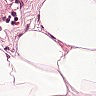
Metastatic tissue present: no